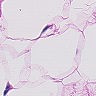
Metastatic tissue present: no